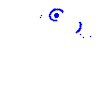
Particle: pion